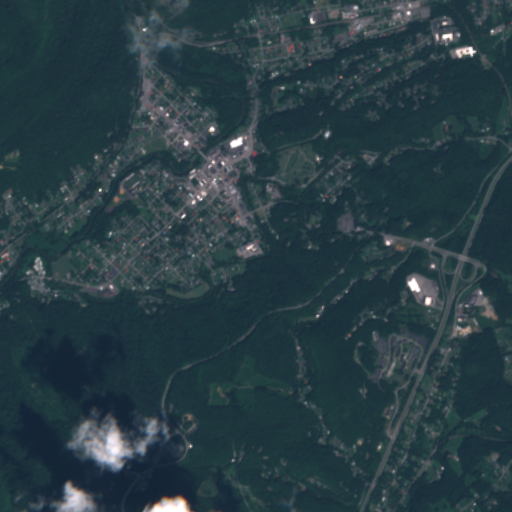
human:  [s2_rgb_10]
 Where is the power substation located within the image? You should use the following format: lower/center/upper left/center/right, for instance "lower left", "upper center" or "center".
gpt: The power substation is located in the upper center of the image.
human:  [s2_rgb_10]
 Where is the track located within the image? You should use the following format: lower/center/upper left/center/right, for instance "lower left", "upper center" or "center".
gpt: The track is located in the center left of the image.
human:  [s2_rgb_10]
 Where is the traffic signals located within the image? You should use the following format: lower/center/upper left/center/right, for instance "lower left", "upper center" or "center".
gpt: The traffic signals is located in the center right of the image.
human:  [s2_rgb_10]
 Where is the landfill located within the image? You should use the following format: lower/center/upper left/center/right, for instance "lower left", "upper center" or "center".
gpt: There is no landfill in the image.